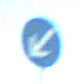
Verkehrszeichen: VorgeschriebeneVorbeifahrtLinks
Umgebung: Outdoor, Special
Tageszeit: Midday
Wetter: PartlyCloudy
Licht: Natural
Jahreszeit: NotSpecified
Kontrast: HighContrast